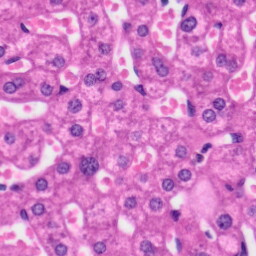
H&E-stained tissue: Liver